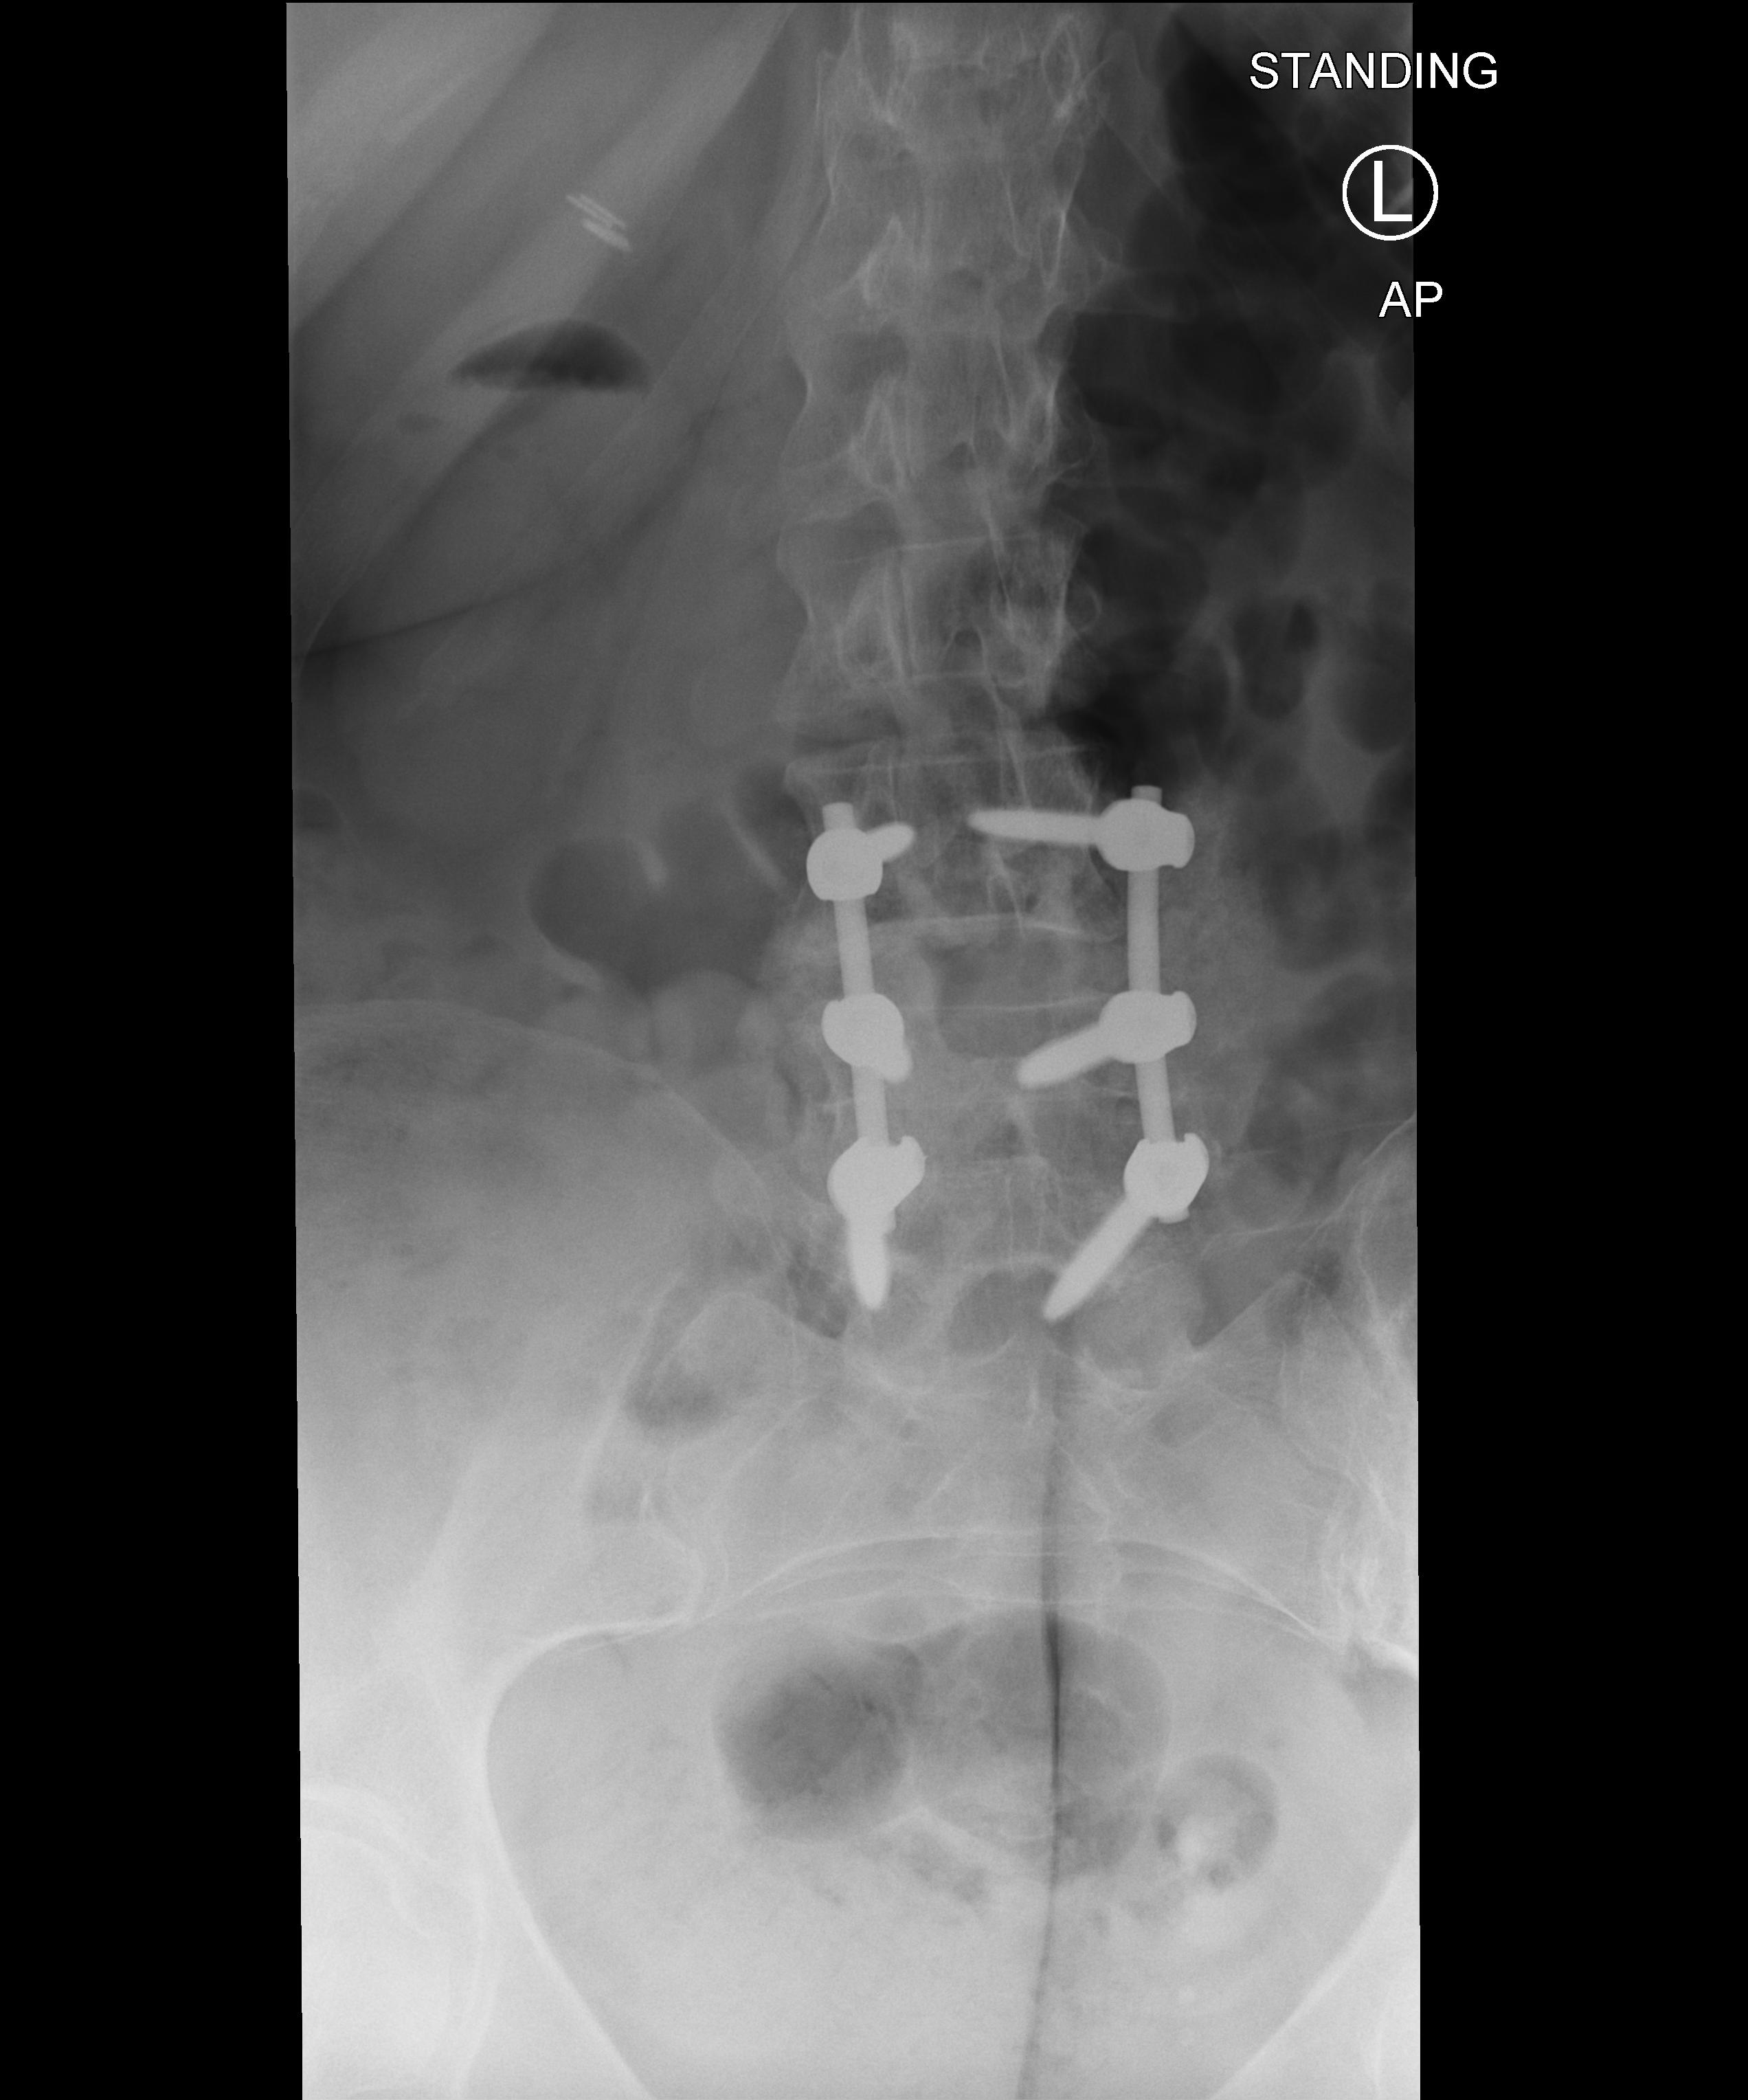
View: AP
Implant manufacturer: Styker everest (K2M)